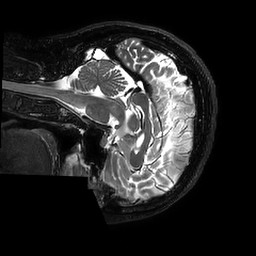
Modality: T2w
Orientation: sagittal
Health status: ill
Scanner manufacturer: philips
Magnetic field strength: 3 T
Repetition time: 2.5 s
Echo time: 0.331 s